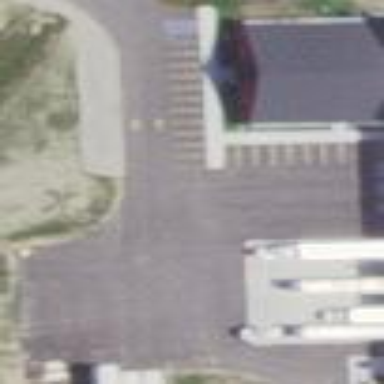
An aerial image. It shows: Parking area with surface.